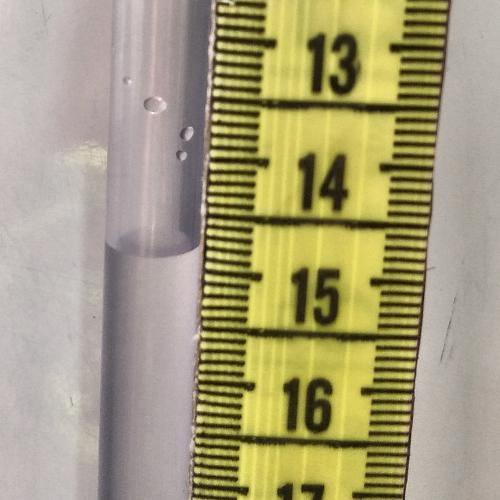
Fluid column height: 14.8 cm